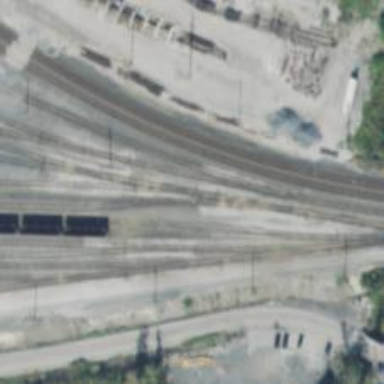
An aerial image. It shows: Railway yard used for servicing trains.